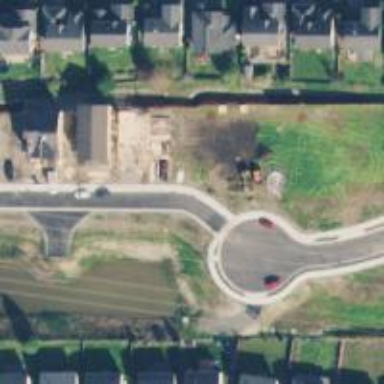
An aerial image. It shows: Residential road with asphalt surface and sidewalk on the left.